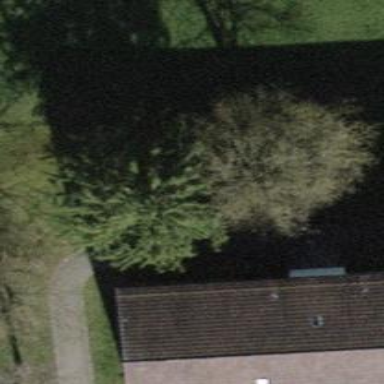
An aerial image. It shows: Deciduous tree with needle-leaved leaves.